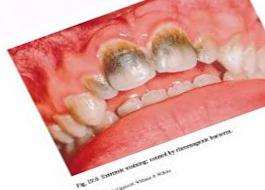
Condition: Tooth Discoloration